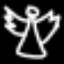
Label: angel